Question: I am looking for an implementation of bidirectional search (a.k.a. "meet in the middle" algorithm) for Dijkstra (or any other source-to-destination shortest path algorithm) in Java.
As bidirectional search processing is trickier than it looks like (<URL>, I want to consider an existing implementation before reinventing the wheel!
P.S.: I am talking about <URL>
Here is an example of a tricky graph:

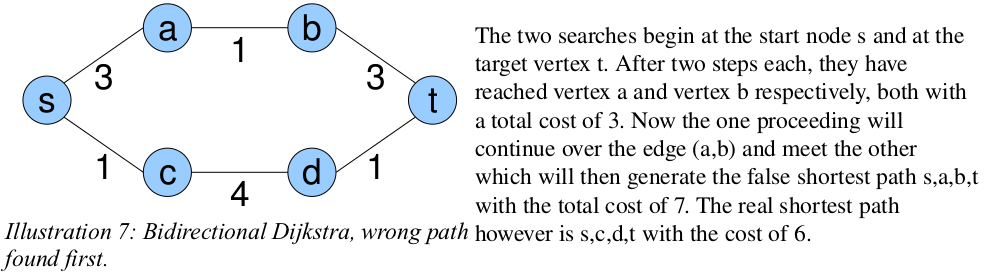
Answer: Yes, there is at least in Java: <URL>
In a bidirectional Dijkstra's algorithm, you maintain actually two "Dijkstra's algorithms": the forward search and the backward search. Now, the forward search resembles a lot the unidirectional Dijkstra's algorithm. The backward search, however, proceeds in "reversed" fashion. If there is a directed edge (colloquially called an ) '(u, v)', the forward search would traverse it from 'u' to 'v', whereas the backward search would do the same in opposite direction.
Because the two search processes meet (usually) somewhere in between the source node and the target node, we need another termination condition, which in bidirectional Dijkstra's algorithm is
'''
g(top(OPEN_forward)) + g(top(OPEN_backward)) > l
'''
where 'l' is the length of the shortest known so far path between the source and target nodes.
Additional code you might see only in bidirectional version is checking the possibility of shortening a shortest path candidate time you improve the 'g' value of any node. (The 'g' value of a node 'u' is the shortest (known so far) distance from the node from which the search started to 'u'.)